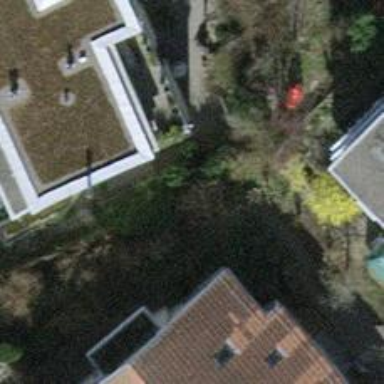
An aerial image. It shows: Urban area featuring tree as natural element.